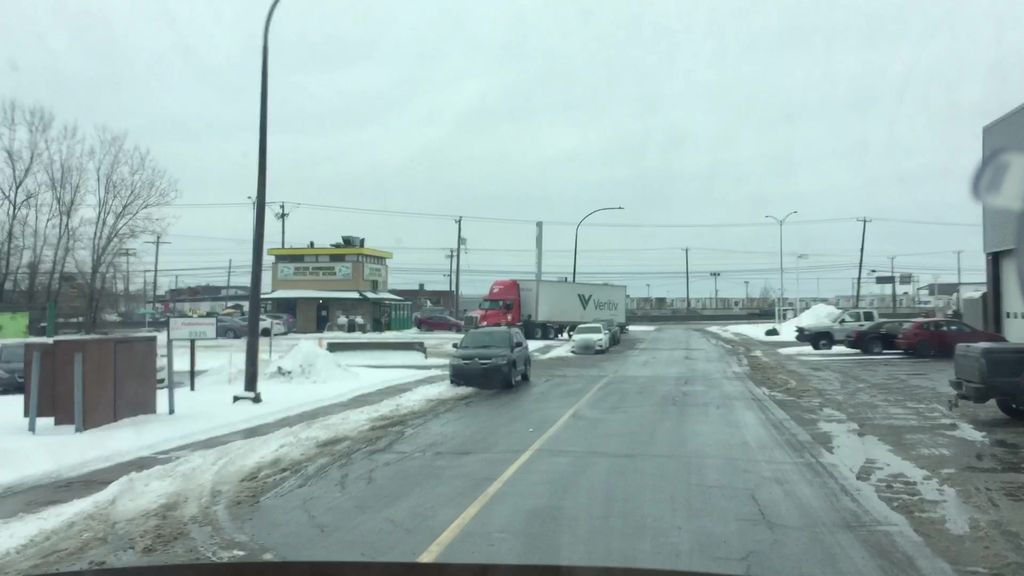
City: montreal